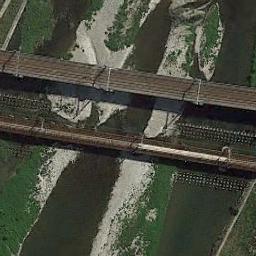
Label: bridge